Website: bh-photo
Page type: receipt
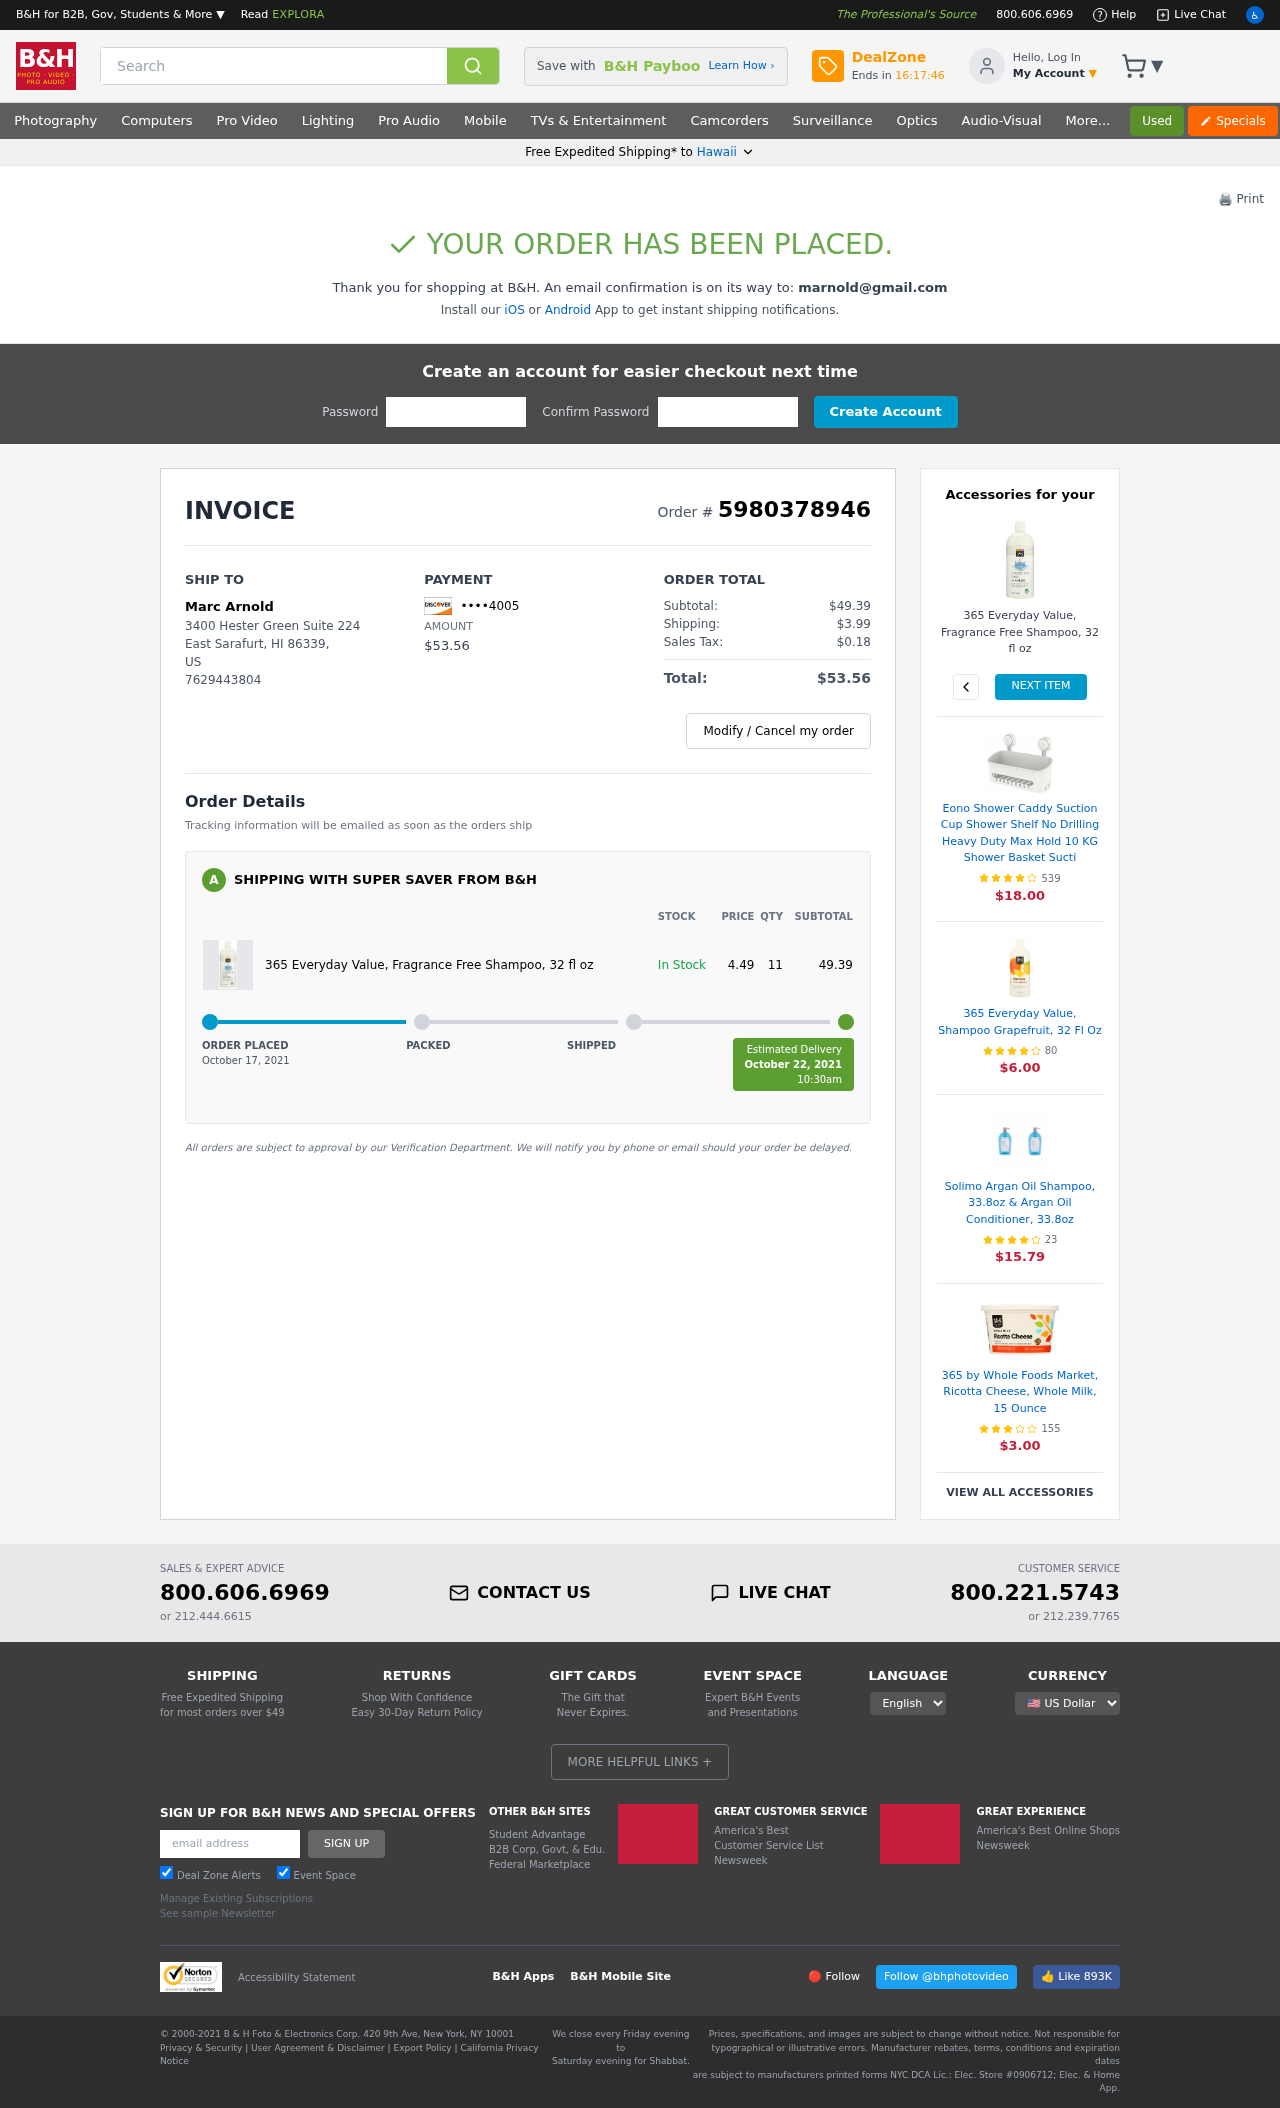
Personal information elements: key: PII_CARD_LAST4
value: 4005
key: PII_CITY
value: East Sarafurt
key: PII_EMAIL
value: marnold@gmail.com
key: PII_FULLNAME
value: Marc Arnold
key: PII_PHONE
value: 7629443804
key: PII_POSTCODE
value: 86339
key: PII_STATE
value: Hawaii
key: PII_STATE_ABBR
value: HI
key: PII_STREET
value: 3400 Hester Green Suite 224
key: PII_COUNTRY_CODE
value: US
Product elements: key: PRODUCT1_NAME
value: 365 Everyday Value, Fragrance Free Shampoo, 32 fl oz
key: PRODUCT1_PRICE
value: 4.49
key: PRODUCT1_QUANTITY
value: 11
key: PRODUCT1_NAME2
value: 365 Everyday Value, Fragrance Free Shampoo, 32 fl oz
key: PRODUCT2_NAME
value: Eono Shower Caddy Suction Cup Shower Shelf No Drilling Heavy Duty Max Hold 10 KG Shower Basket Sucti
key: PRODUCT2_NUM_RATINGS
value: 539
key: PRODUCT2_PRICE
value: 18.00
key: PRODUCT3_NAME
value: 365 Everyday Value, Shampoo Grapefruit, 32 Fl Oz
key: PRODUCT3_NUM_RATINGS
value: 80
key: PRODUCT3_PRICE
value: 6.00
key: PRODUCT4_NAME
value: Solimo Argan Oil Shampoo, 33.8oz & Argan Oil Conditioner, 33.8oz
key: PRODUCT4_NUM_RATINGS
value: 23
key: PRODUCT4_PRICE
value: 15.79
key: PRODUCT5_NAME
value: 365 by Whole Foods Market, Ricotta Cheese, Whole Milk, 15 Ounce
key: PRODUCT5_NUM_RATINGS
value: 155
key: PRODUCT5_PRICE
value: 3.00
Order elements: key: ORDER_ID
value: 5980378946
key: ORDER_TOTAL
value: $53.56
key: ORDER_SUBTOTAL
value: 49.39
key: ORDER_SUBTOTAL
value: $49.39
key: ORDER_SHIPPING_COST
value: $3.99
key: ORDER_TAX
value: $0.18
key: ORDER_DATE
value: October 17, 2021
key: ORDER_DELIVERY_DATE
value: October 22, 2021
Search elements: key: HEADER_SEARCH
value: Search